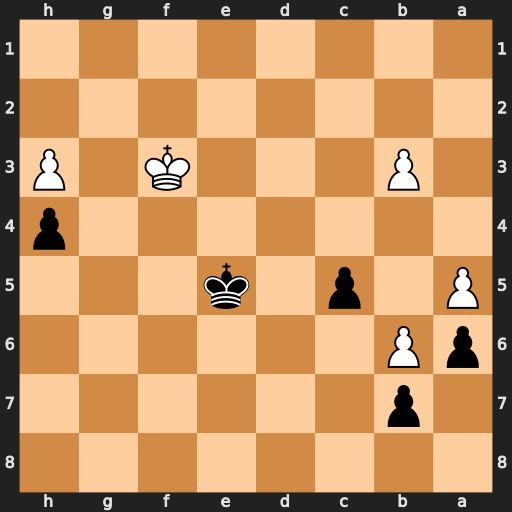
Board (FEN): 8/1p6/pP6/P1p1k3/7p/1P3K1P/8/8
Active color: b
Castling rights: -
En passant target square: -
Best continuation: Kd4 Kf4 Kc3 Ke5 Kxb3 Kd6 c4 Kc7 c3 Kxb7 c2 Ka8 c1=Q